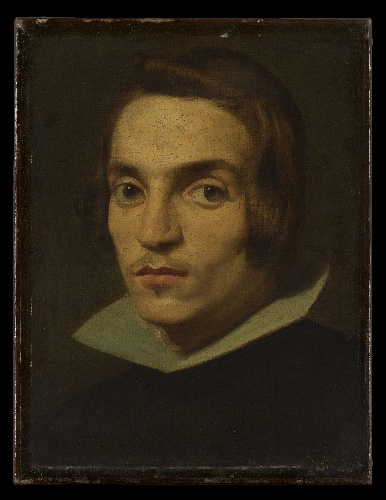
Title: Head of a Man
Artist: Spanish (Castilian) Painter
Artist bio: mid-17th century or later
Object type: Painting
Classification: Paintings
Medium: Oil on canvas
Dimensions: 14 x 10 3/4 in. (35.6 x 27.3 cm)
Department: European Paintings
Credit line: H. O. Havemeyer Collection, Bequest of Mrs. H. O. Havemeyer, 1929
Accession year: 1929
Repository: Metropolitan Museum of Art, New York, NY
Tags: Men|Portraits